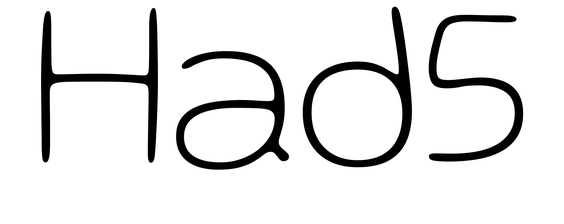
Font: Gluten_Thin